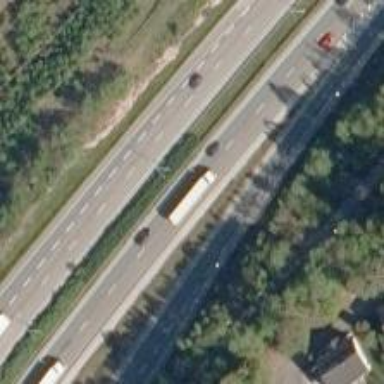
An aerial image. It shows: Asphalt trunk highway.